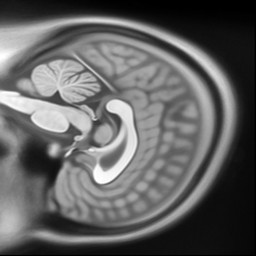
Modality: T1w
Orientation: sagittal